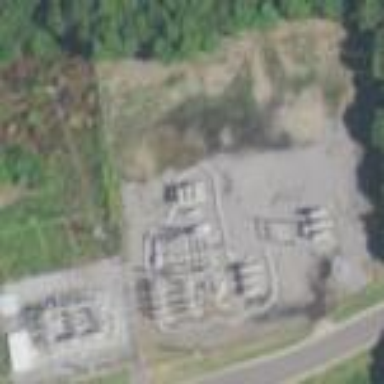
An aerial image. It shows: There is distribution substation enclosed by fence.